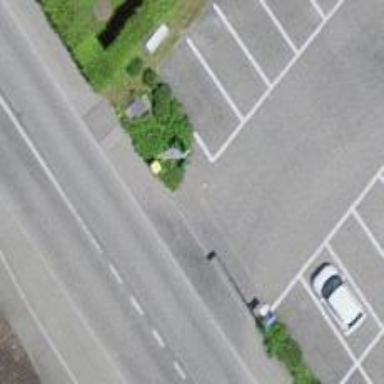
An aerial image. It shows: Bus stop with platform for public transport.